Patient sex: M
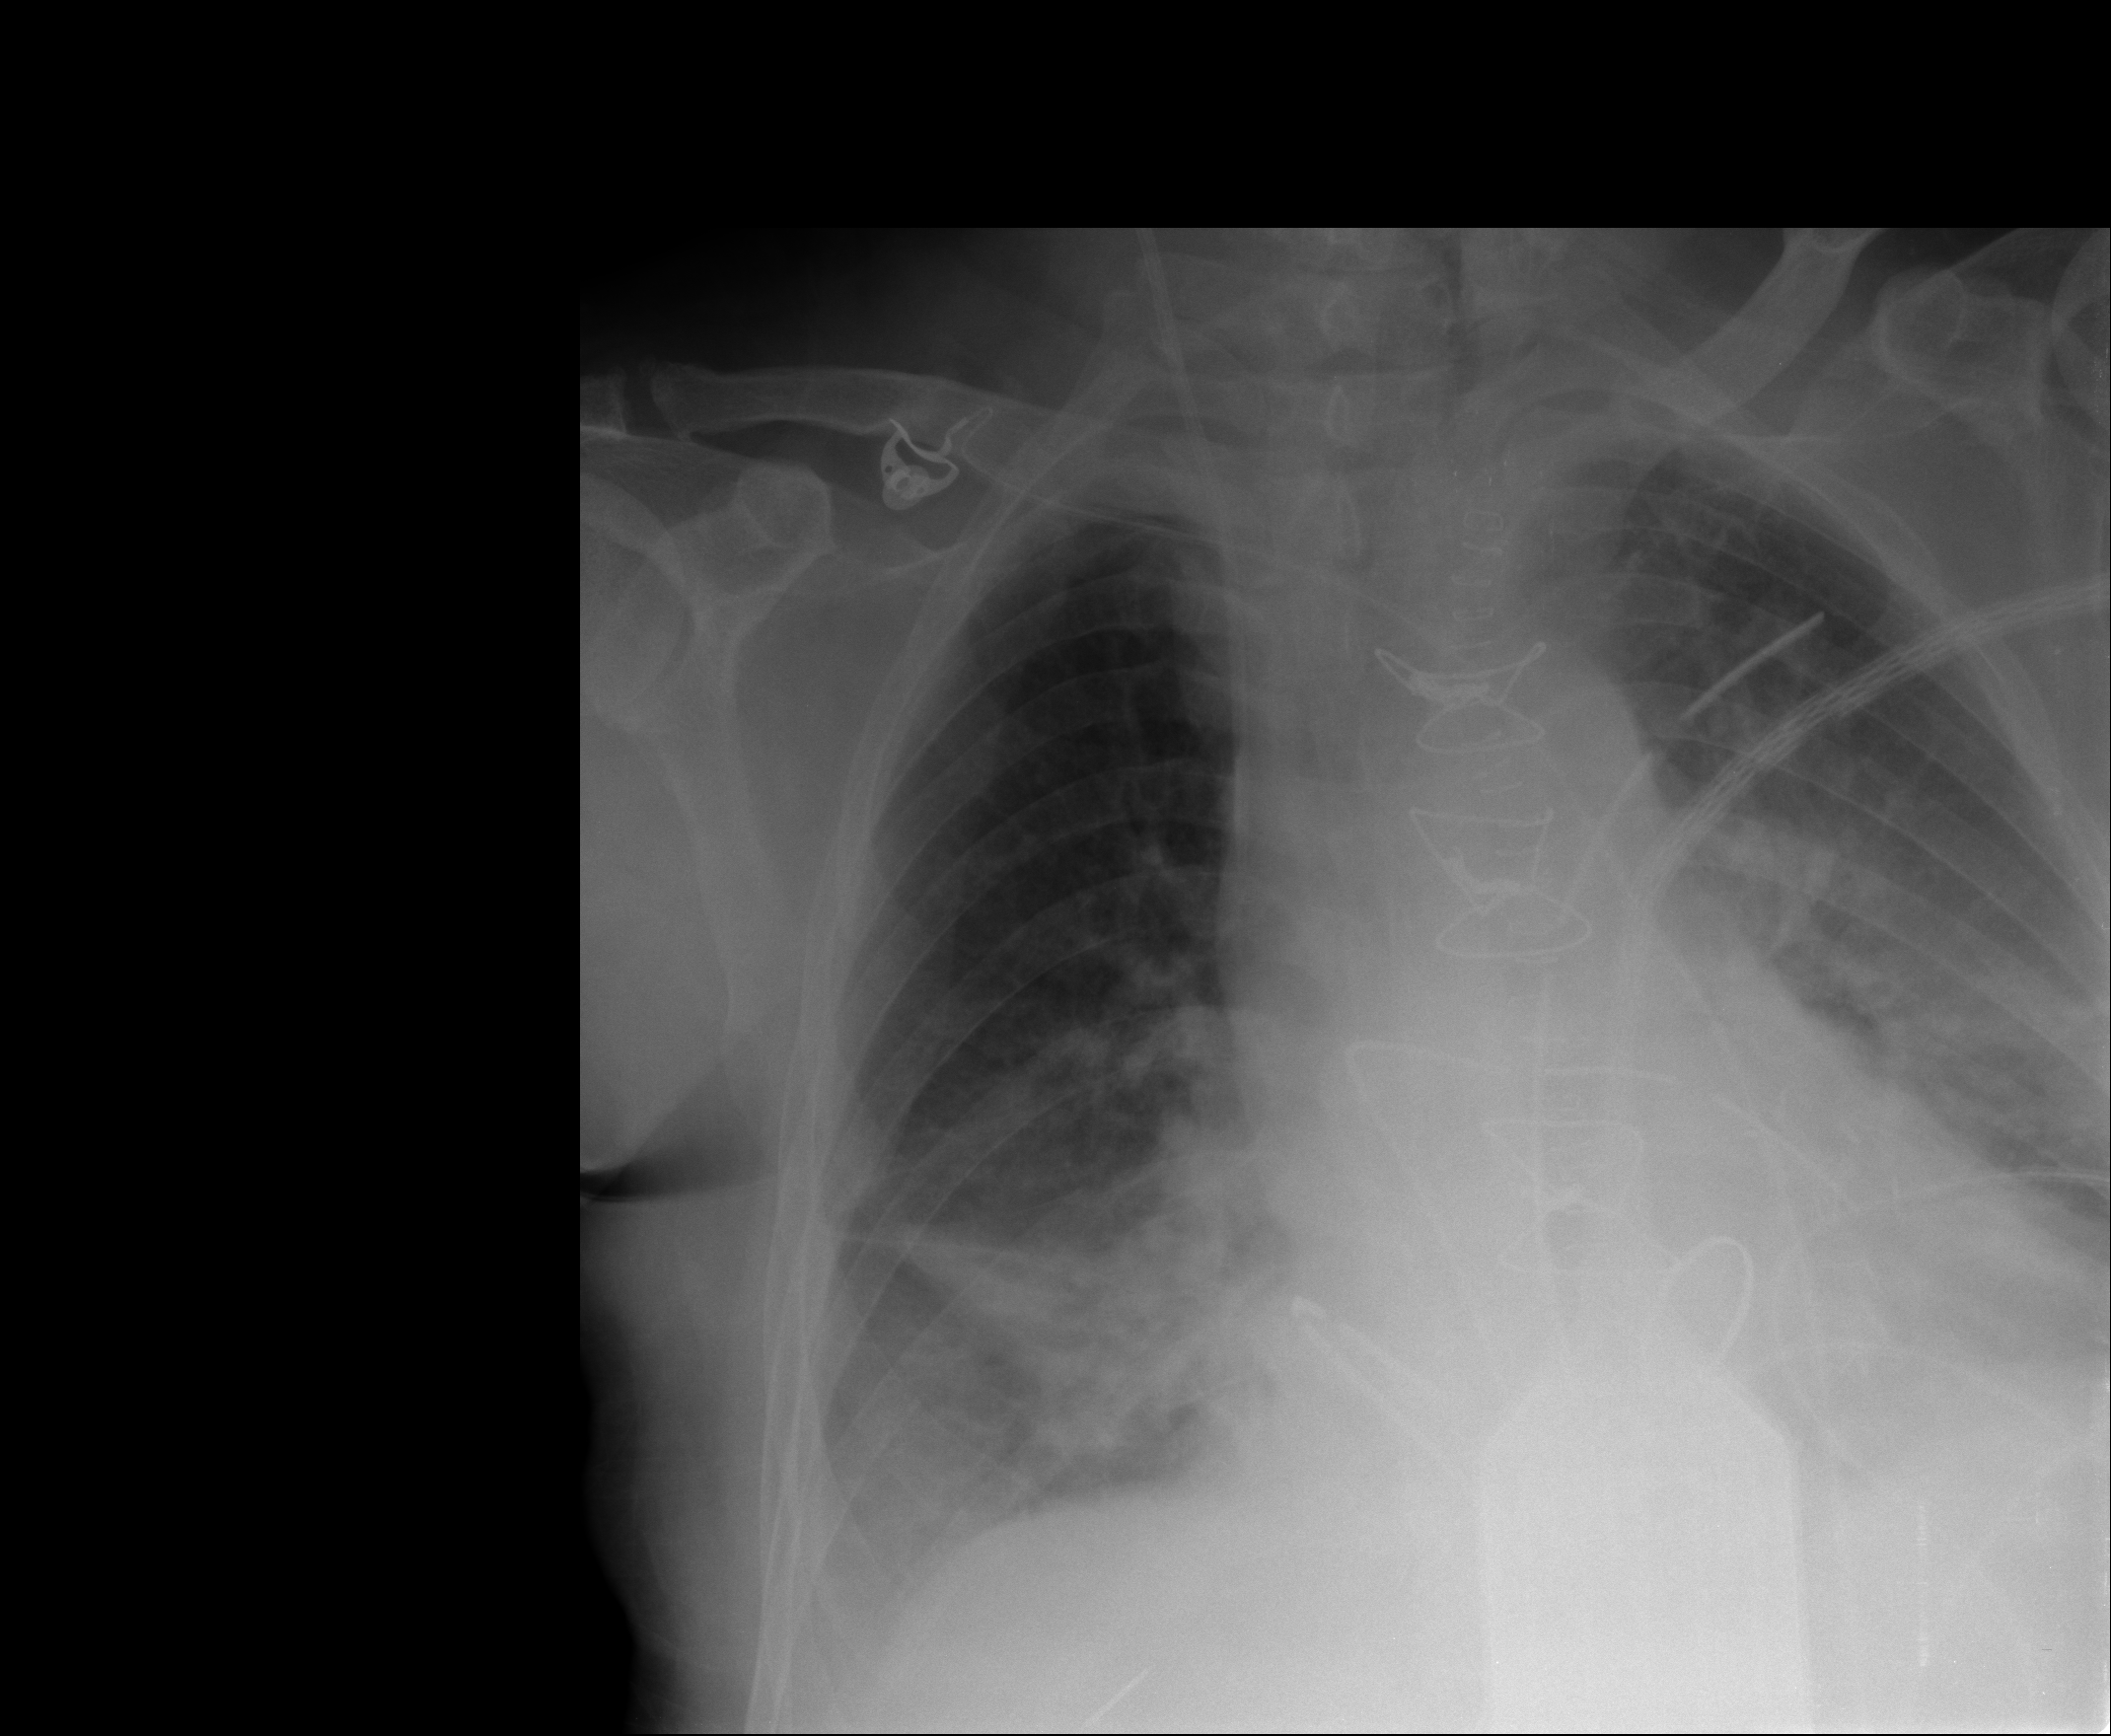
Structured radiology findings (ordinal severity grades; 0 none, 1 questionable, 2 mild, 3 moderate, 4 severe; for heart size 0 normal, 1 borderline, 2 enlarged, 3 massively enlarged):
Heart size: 2
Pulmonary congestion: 2
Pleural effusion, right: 2
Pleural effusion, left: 2
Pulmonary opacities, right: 2
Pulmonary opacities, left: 2
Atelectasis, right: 2
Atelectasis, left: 2